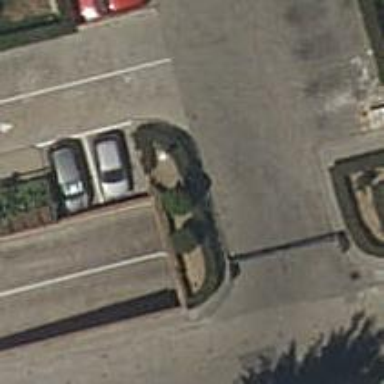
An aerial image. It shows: Parking area.